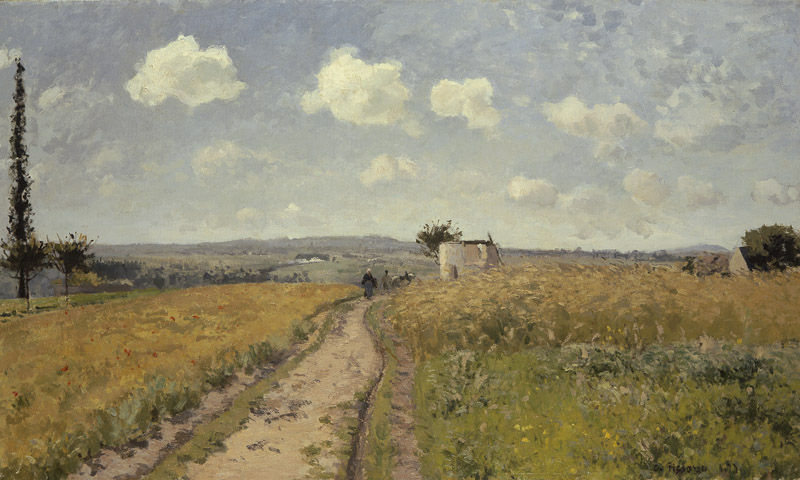
Titel: Junimorgen bei Pontoise
Künstler: Camille Pissarro
Standort: Karlsruhe
Institution: Staatliche Kunsthalle Karlsruhe
Schlagwörter: baum, berg, blau, gemälde, himmel, mann, weiß, wolken, bäume, frauen, gelb, grün, impressionismus, landschaft, menschen, ocker, sand, blume, blumen, braun, frankreich, frau, hintergrund, skizze, strasse, zeichnung, ausblick, blick, blüten, dach, gebäude, gras, haus, rasen, rot, tier, weg, wiese, wolke, leute, malerei, alt, mensch, weit, niederlande, signatur, öl, ebene, erde, feld, felder, ferne, horizont, häuser, hügel, mühle, natur, pappel, pappeln, vögel, weide, weite, wind, windmühle, busch, büsche, gehen, hütte, pastos, pfad, sonne, wiesen, land, paar, personen, person, pflanze, pflanzen, tal, bauern, esel, pferd, turm, zypressen, ruhig, sommer, ort, süden, acker, bäuerin, ernte, feldweg, furchen, getreide, korn, spuren, trocken, weizen, berge, dorf, farbe, tag, kuh, herbst, idylle, van gogh, arbeiter, häuse, ölgemälde, querformat, impressionistisch, monet, datum, manet, pastellfarben, ölfarbe, still, raps, bauer, kornfeld, impression, äcker, ruine, gogh, spaziergang, zypresse, idyllisch, mohn, mohnblumen, biedermeiser, leben, ländlich, lanschaft, unkraut, hain, ackerbau, gerste, maisfeld, holländisch, plateau, spaziergänger, ähren, kraut, obstbaum, klatschmohn, pissaro, weitblick, bläter, mohnfeld, himmel wolken, schäfchenwolken, strße, landschaft+, wolekne, häusewr, rhäuser, gebäufe, mühle#baum, getriede, landschaft feld